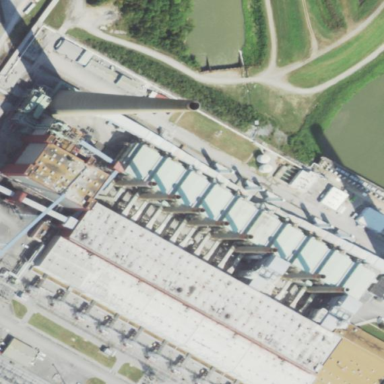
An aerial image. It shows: Industrial area with coal-powered plant.